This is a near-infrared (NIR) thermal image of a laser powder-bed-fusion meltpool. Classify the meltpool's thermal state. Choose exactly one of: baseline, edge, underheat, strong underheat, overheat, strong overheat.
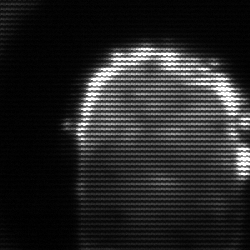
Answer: baseline